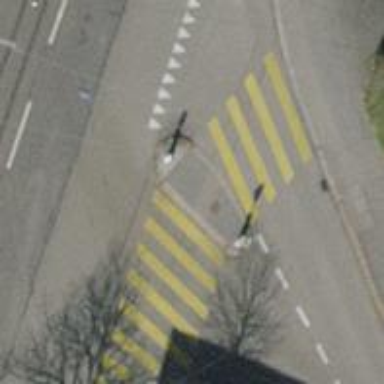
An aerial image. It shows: Uncontrolled zebra crossing with marked island on the road.